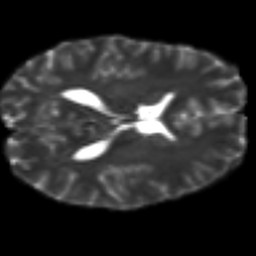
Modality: T2w
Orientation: axial
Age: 28
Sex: male
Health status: healthy
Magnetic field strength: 3 T
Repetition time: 9 s
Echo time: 0.093 s